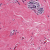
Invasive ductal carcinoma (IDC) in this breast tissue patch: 0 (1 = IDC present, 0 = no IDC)